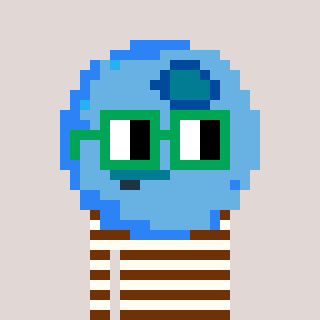
a pixel art character with square green glasses, a blueberry-shaped head and a grayscale-colored body on a warm background